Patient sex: M
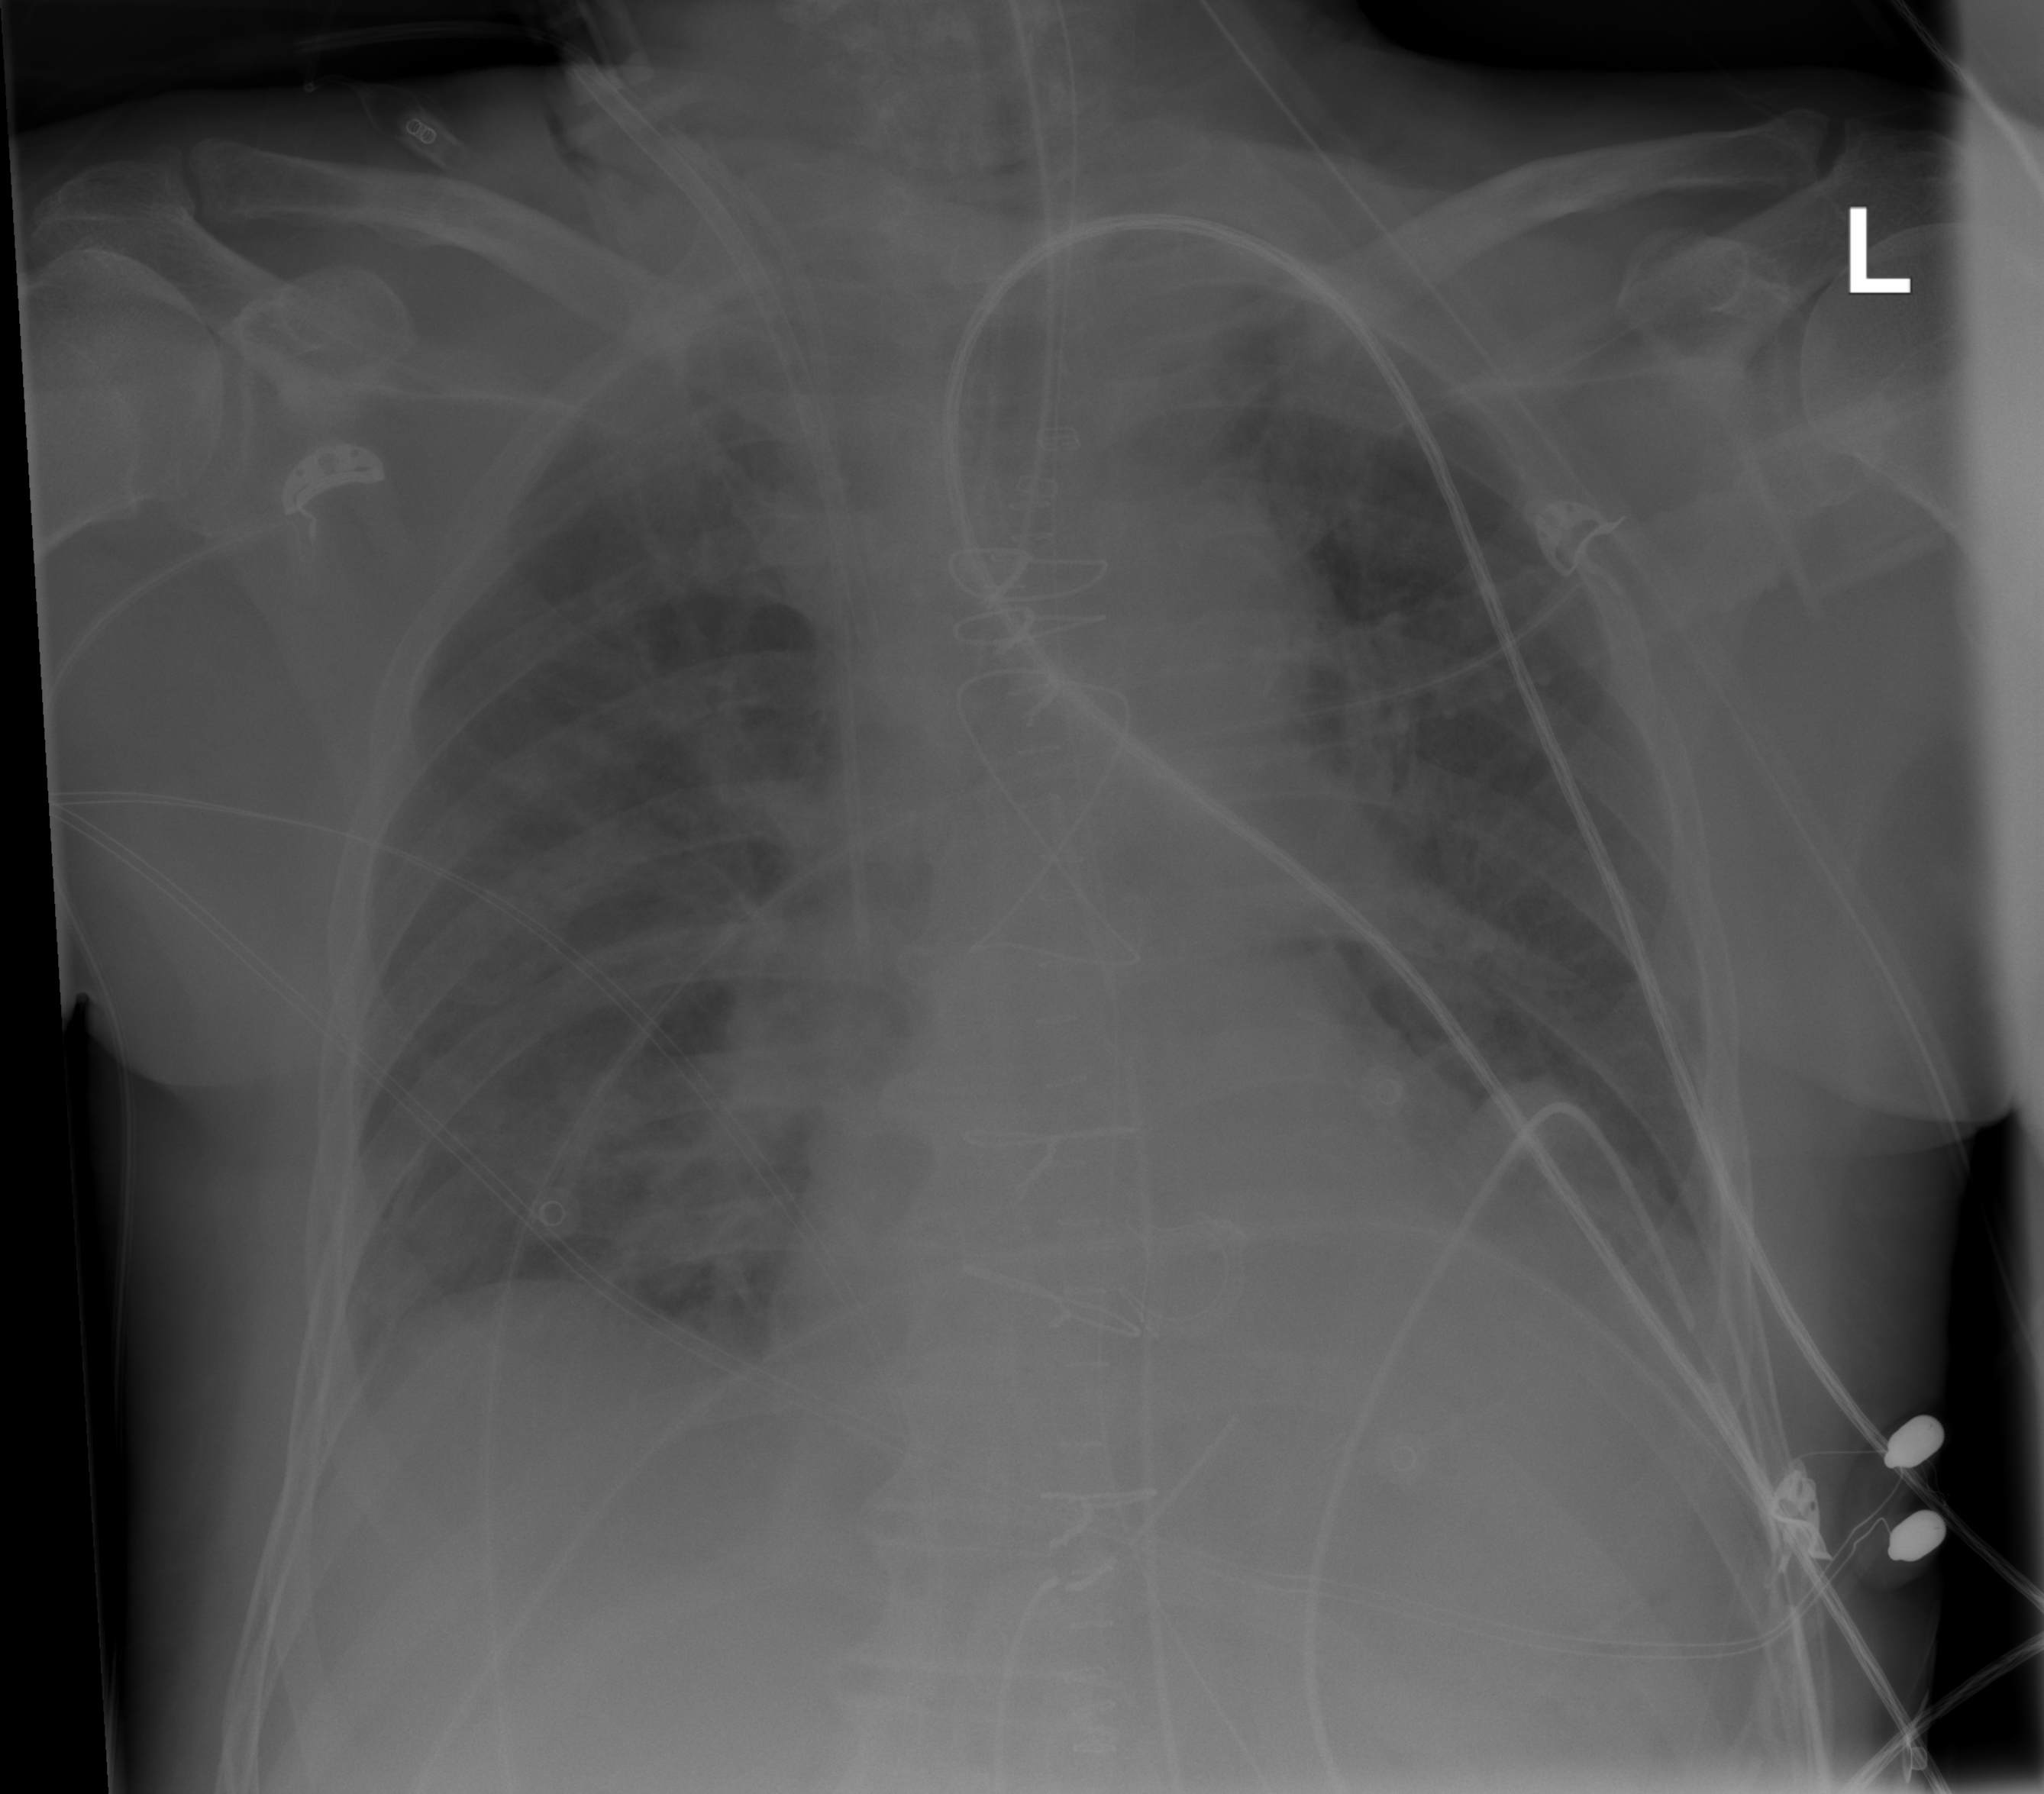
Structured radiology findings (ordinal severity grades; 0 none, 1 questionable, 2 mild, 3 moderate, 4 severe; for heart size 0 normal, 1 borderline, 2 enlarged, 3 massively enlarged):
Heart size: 0
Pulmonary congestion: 2
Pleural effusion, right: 0
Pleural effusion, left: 1
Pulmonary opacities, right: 0
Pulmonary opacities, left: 0
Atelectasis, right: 2
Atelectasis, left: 2